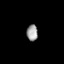
Tissue: skin
Cell type: Others
Senescence score: 0.222
Nuclear area (px): 175
Mean DAPI intensity: 158.703